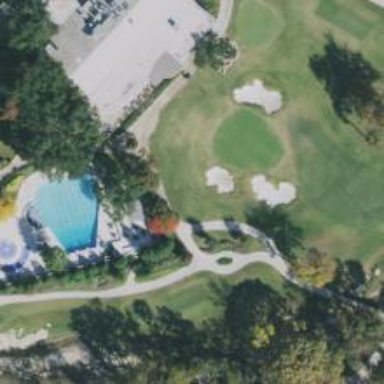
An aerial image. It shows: Golf hole.